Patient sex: M
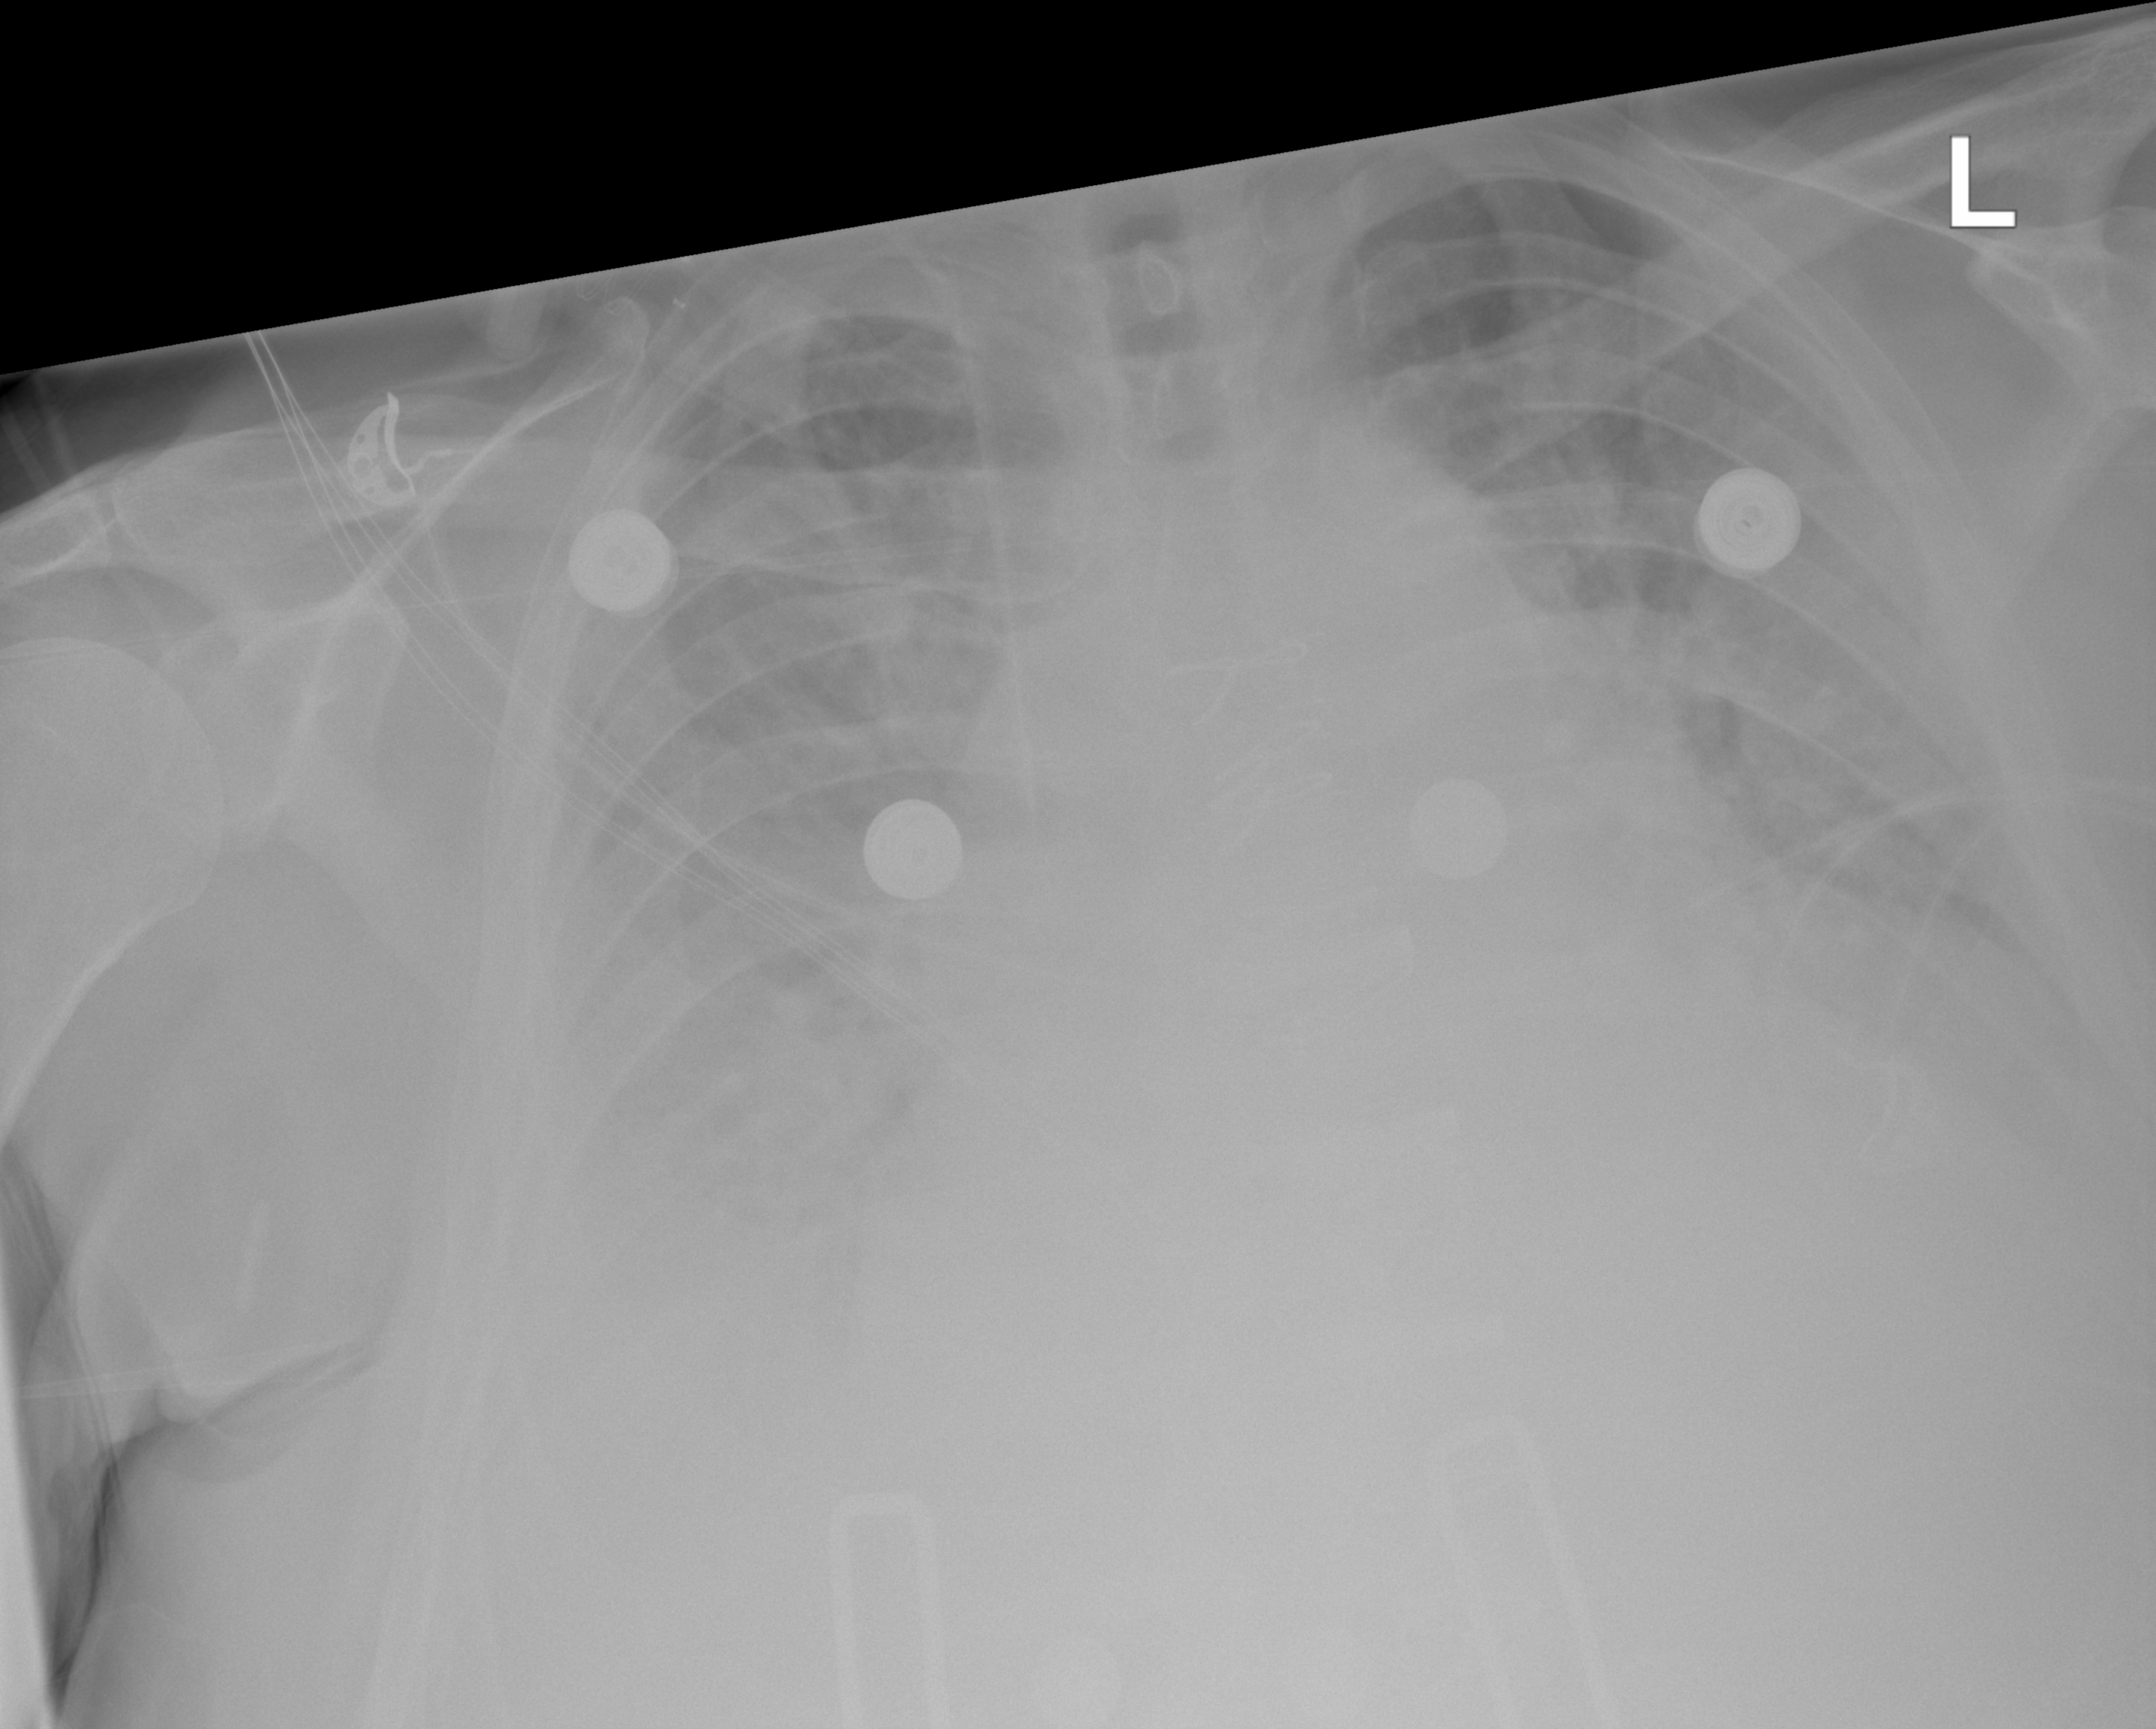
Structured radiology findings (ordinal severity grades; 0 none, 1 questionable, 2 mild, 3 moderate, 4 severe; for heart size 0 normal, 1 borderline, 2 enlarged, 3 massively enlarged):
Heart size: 2
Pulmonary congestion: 2
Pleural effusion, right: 3
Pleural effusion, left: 2
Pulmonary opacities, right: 2
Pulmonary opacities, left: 2
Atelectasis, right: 2
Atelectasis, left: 2